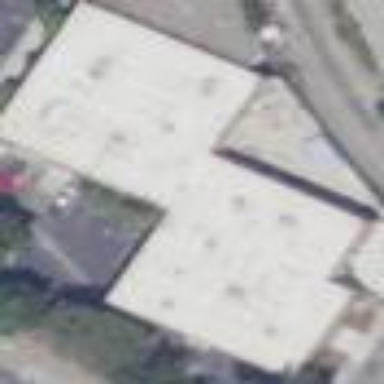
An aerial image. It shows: Industrial building.